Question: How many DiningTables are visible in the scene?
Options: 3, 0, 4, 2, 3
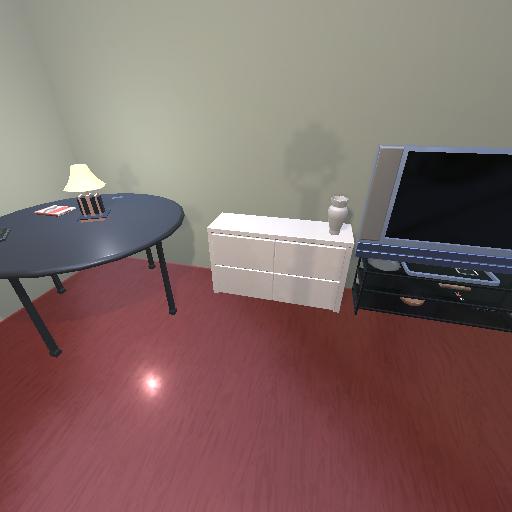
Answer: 3